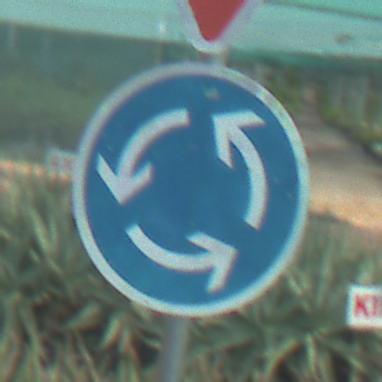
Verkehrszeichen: Kreisverkehr
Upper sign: VorfahrtGewaehren
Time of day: MorningAfternoon
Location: Roofed (Special)
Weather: PartlyCloudy
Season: NotSpecified
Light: Natural